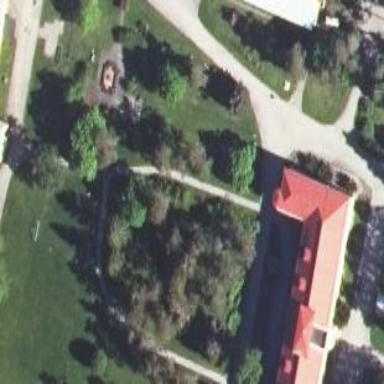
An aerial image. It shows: Path.